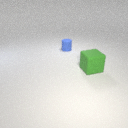
small blue rubber cylinder behind large green rubber cube